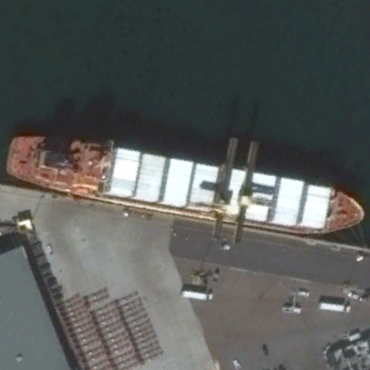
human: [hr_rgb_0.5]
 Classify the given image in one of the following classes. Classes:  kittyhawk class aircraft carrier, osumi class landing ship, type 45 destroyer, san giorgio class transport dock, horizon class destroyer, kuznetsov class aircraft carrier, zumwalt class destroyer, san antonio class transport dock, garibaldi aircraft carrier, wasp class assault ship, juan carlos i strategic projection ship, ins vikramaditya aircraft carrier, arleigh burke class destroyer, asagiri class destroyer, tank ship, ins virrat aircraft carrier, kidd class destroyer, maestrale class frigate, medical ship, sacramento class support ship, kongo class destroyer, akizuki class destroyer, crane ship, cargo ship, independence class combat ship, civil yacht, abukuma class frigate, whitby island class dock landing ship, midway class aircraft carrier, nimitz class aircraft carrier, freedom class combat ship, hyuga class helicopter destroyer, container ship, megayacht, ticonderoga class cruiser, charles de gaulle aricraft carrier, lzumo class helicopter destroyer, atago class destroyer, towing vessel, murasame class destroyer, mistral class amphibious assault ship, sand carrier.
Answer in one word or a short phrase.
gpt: Container ship